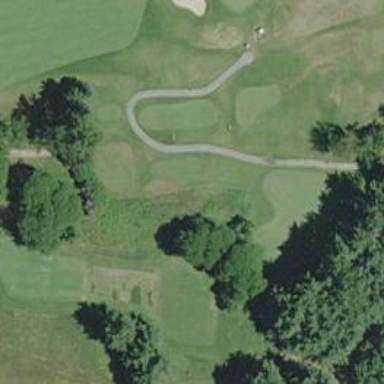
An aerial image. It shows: Pathway for golfing.